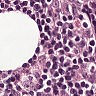
Metastatic tissue present: yes